Field crop: maize
Growth stage: 2
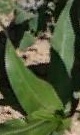
Species: maize